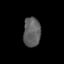
Tissue: skin
Cell type: Endothelial cells
Senescence score: 0.2744
Nuclear area (px): 498
Mean DAPI intensity: 94.661